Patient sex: F
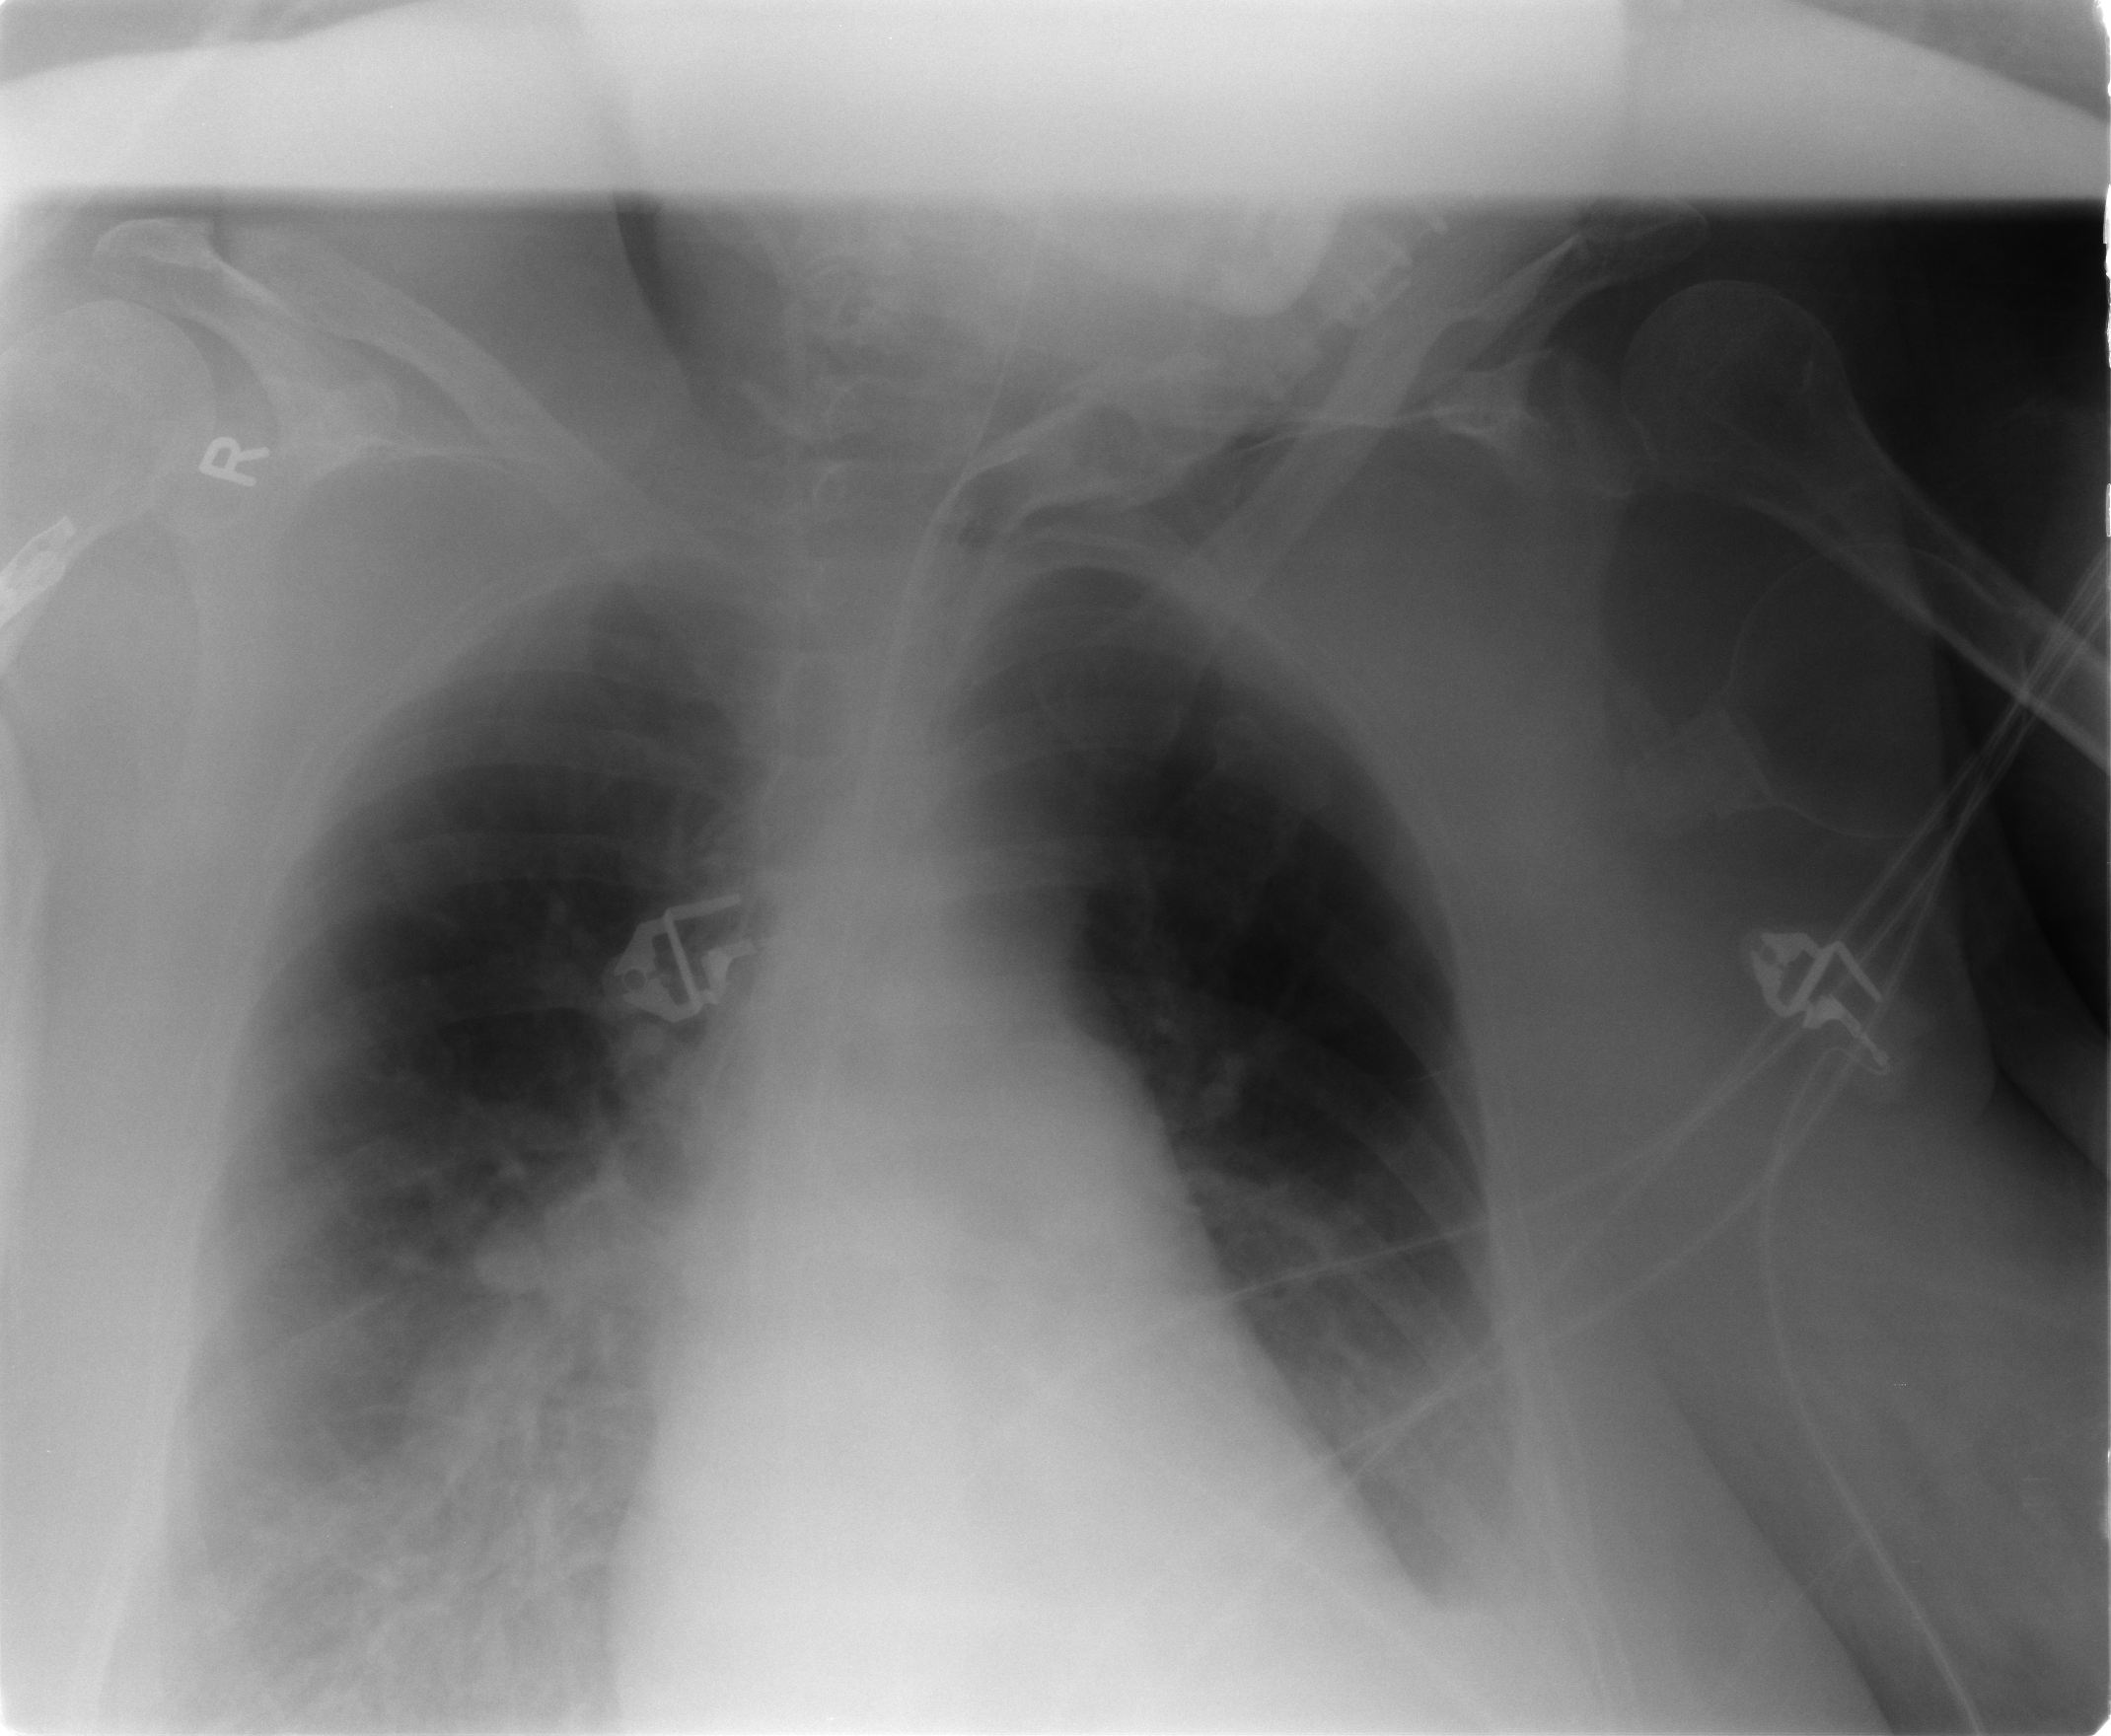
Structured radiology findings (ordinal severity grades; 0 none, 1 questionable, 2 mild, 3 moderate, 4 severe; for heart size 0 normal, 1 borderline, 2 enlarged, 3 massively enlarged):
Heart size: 2
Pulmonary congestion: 0
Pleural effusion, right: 2
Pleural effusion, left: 2
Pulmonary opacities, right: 2
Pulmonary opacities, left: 2
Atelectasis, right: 2
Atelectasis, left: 2